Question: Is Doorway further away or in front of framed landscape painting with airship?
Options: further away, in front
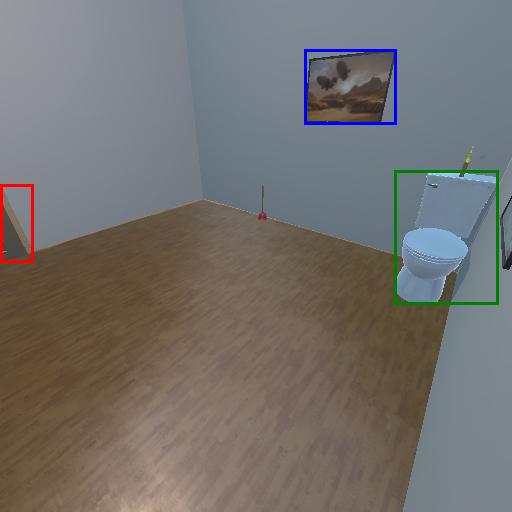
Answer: further away